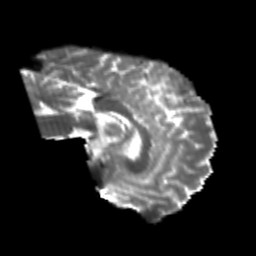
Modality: T2w
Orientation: sagittal
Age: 22
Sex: male
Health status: healthy
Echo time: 0.074 s